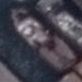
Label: civil